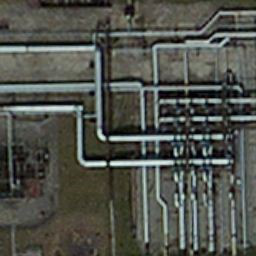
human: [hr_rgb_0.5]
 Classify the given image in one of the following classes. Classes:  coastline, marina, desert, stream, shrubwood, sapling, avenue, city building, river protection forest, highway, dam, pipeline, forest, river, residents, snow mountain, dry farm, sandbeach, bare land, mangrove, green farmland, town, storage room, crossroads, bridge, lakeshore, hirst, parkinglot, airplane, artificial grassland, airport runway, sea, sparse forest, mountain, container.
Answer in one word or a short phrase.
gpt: pipeline